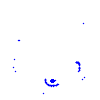
Particle: pion